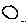
Label: circle